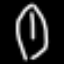
Label: leaf